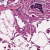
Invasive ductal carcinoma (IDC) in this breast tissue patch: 0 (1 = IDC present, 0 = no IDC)